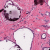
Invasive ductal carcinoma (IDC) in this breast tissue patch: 1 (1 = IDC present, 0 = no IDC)